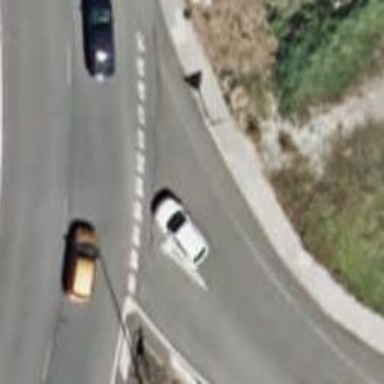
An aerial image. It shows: Road with "give way" sign.